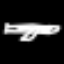
Label: airplane